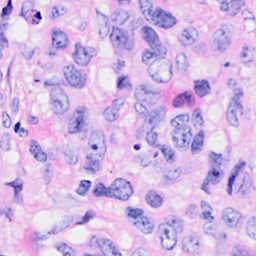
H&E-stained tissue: Breast